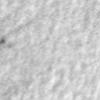
Label: no_change